I will show an image sequence of human cooking. I have annotated the images with numbered circles. Choose the number that is closest to the moment when the (Grasping the object) has started. You are a five-time world champion in this game. Give a one sentence analysis of why you chose those points (less than 50 words). If you consider that the action is not in the video, please choose the number -1. Provide your answer at the end in a json file of this format: {"points": []}
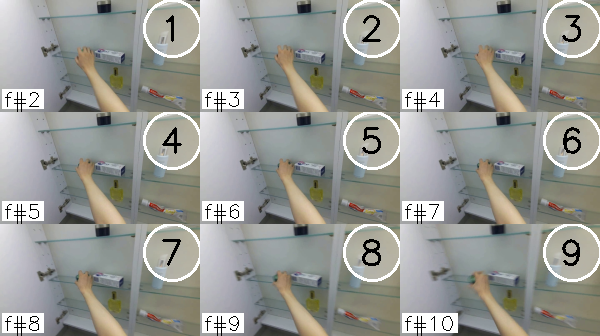
Frame 4 shows the clearest moment of hand-object contact.
{"points": [4]}